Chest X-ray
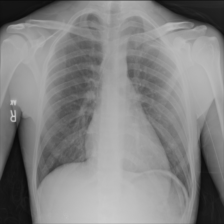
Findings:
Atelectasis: negative
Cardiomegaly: negative
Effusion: negative
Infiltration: negative
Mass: negative
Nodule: negative
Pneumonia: negative
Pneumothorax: negative
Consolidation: negative
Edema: negative
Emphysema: negative
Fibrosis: negative
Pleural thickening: negative
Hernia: negative